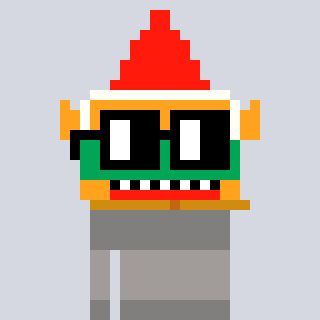
a pixel art character with square black glasses, a gnome-shaped head and a bluegrey-colored body on a cool background